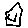
Label: house